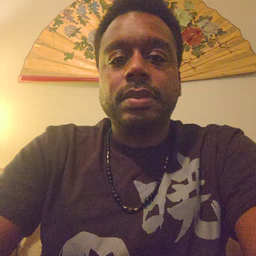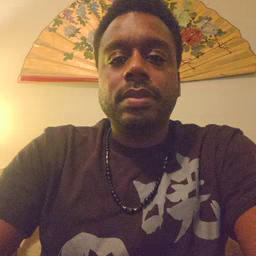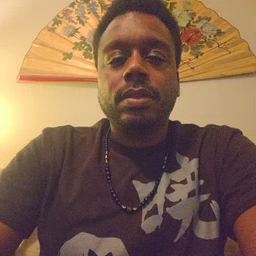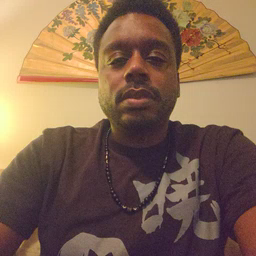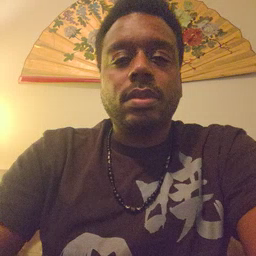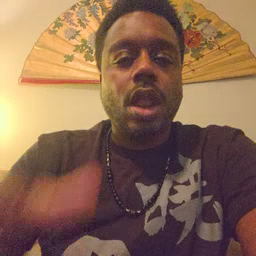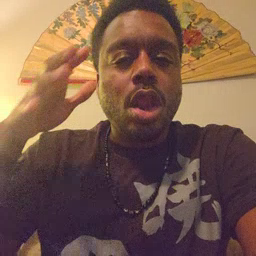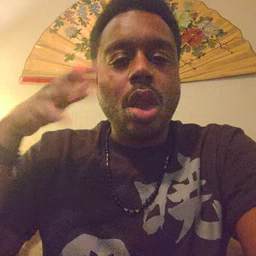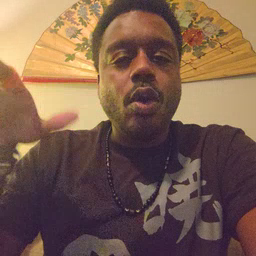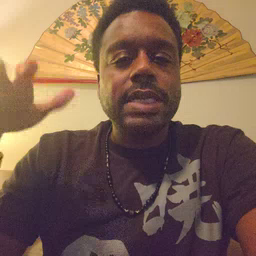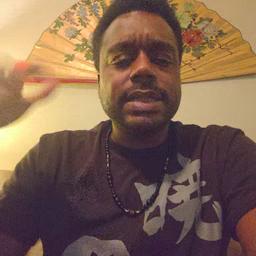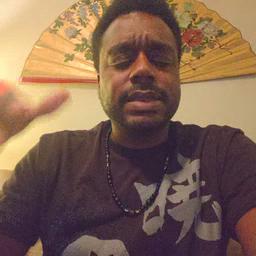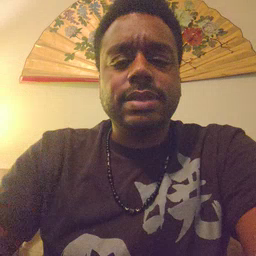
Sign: noisy